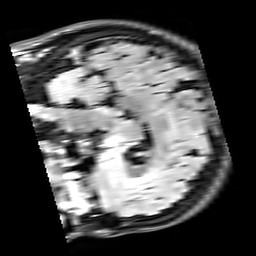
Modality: FLAIR
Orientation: sagittal
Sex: male
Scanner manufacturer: siemens
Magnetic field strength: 3 T
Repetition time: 10 s
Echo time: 0.09 s